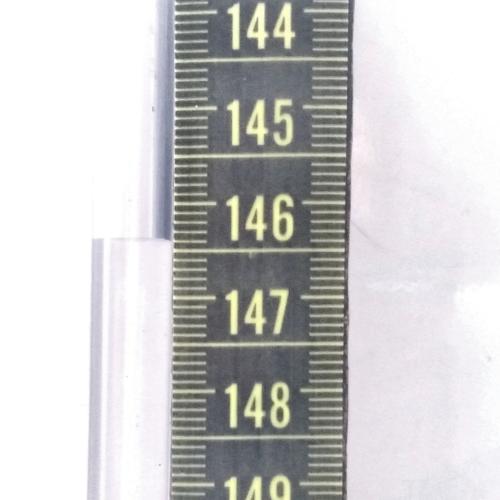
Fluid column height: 146.4 cm